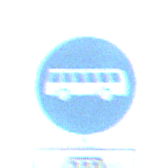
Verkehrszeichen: Busssonderstreifen
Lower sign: MehrfachbesetzePersonenkraftwagenFrei
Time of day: MorningAfternoon
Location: Outdoor (Nature)
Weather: Clear
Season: Autumn
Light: Natural